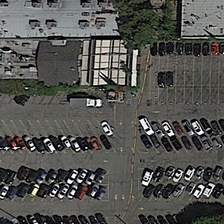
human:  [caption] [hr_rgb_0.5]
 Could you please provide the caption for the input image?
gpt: there are many cars in front of the grey roof .

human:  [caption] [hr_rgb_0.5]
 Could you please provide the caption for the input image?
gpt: many cars are parked in the parking lot .

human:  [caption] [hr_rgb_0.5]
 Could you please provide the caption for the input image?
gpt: many cars are parked in the parking lot .

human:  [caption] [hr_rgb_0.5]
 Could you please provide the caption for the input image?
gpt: there are many cars in front of the grey roof .

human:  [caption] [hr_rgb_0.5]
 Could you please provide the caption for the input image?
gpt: many cars are parked in the parking lot .